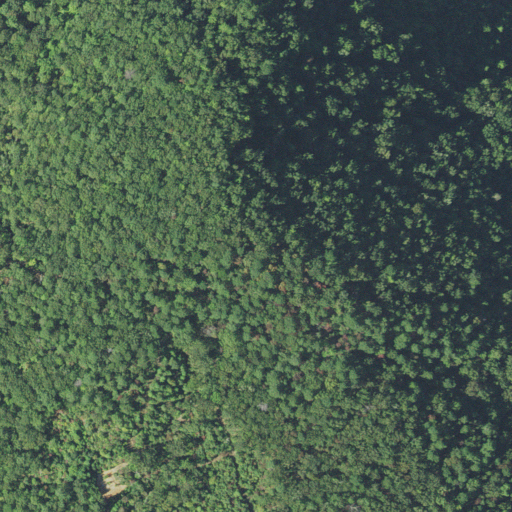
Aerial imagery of mountain in North Carolina named Morgan Mountain containing mixed forest and deciduous forest